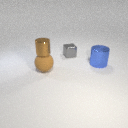
large blue metal cylinder to the right of small gray metal cube